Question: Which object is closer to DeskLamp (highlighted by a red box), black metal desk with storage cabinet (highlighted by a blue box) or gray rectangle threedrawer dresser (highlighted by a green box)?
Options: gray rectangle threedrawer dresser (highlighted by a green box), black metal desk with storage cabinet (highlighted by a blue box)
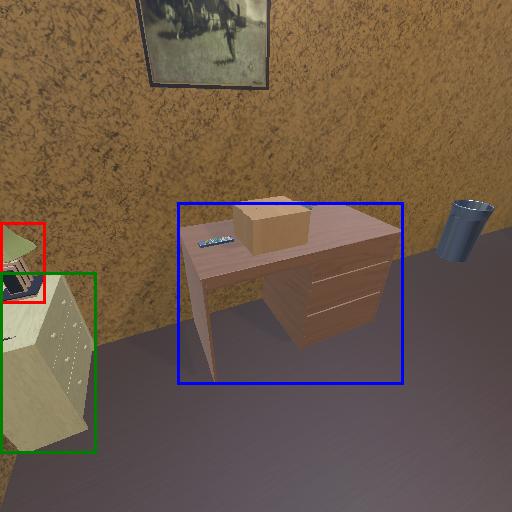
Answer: gray rectangle threedrawer dresser (highlighted by a green box)